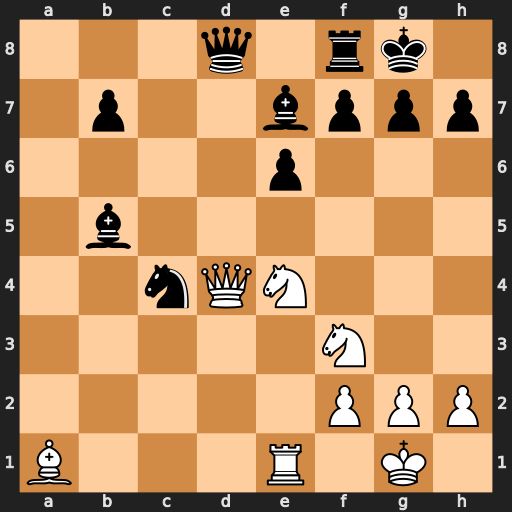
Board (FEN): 3q1rk1/1p2bppp/4p3/1b6/2nQN3/5N2/5PPP/B3R1K1
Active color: w
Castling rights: -
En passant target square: -
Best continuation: Qxg7#